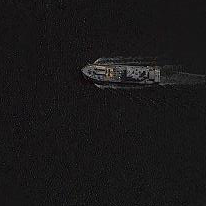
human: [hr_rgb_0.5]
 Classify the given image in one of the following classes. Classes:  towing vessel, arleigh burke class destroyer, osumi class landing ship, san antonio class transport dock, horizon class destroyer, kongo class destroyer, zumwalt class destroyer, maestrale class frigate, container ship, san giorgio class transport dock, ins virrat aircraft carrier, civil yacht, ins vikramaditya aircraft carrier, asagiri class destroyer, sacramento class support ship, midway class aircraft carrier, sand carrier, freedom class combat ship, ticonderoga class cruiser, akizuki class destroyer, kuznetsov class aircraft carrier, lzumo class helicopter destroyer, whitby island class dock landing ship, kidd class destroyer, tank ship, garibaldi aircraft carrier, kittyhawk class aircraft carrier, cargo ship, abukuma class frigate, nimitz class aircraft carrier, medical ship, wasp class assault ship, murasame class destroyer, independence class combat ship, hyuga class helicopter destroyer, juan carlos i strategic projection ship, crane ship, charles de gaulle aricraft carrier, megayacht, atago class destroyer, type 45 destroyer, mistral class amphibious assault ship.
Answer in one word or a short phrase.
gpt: Towing vessel